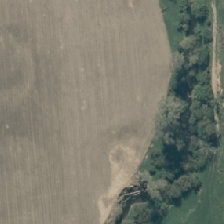
Land cover: shortrotation_cropland